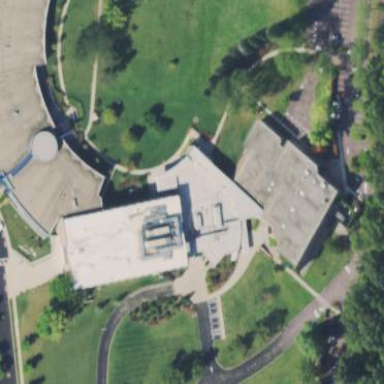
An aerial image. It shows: College building.